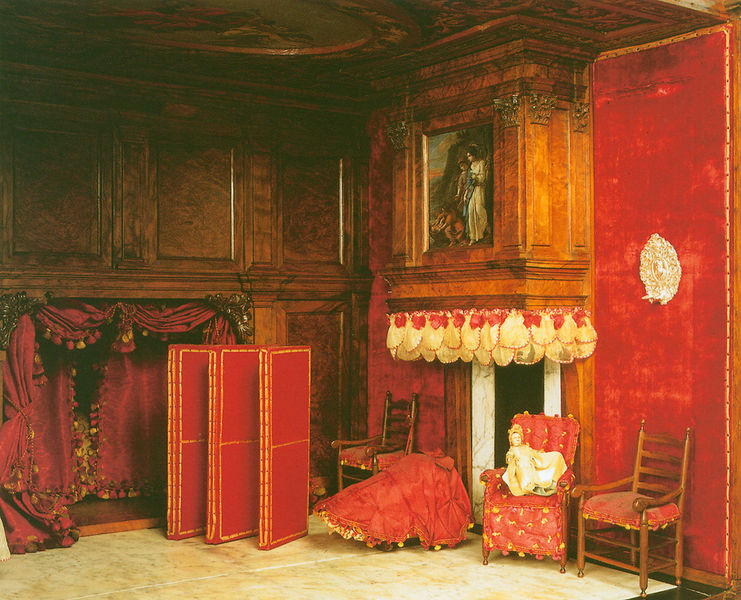
Titel: Puppenhaus von Petronella Oortman
Institution: Amsterdam, Rijksmuseum
Schlagwörter: gemälde, holz, kleid, marmor, raum, stuhl, stühle, zimmer, rot, wand, samt, bild, vorhang, sessel, seide, kamin, kissen, könig, paravent, bett, raumteiler, faltenwurf, puppe, kapitell, rosette, holzvertäfelung, troddeln, deckengemälde, mahagoni, wurzelholz, vertäfelung, bettchen, karmin, trennwand, spanische wand, täfelung, deckenbild, kamain